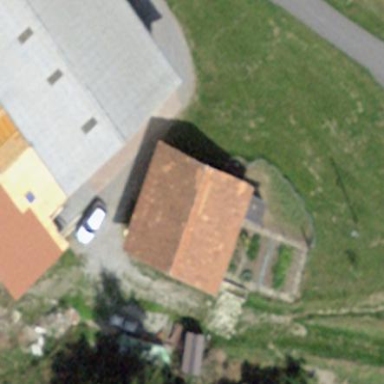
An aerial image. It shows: Shed.